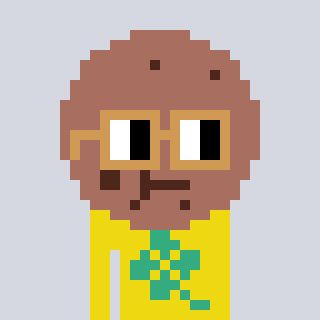
a pixel art character with square brown glasses, a cookie-shaped head and a yellow-colored body on a cool background